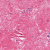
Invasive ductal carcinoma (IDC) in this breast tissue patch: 0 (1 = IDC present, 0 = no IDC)